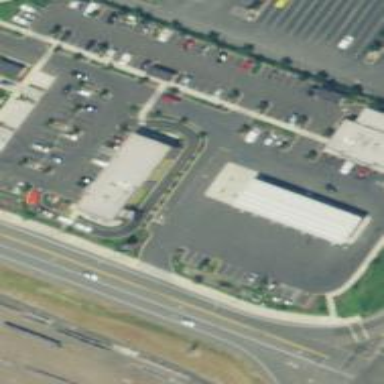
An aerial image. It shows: Retail area.